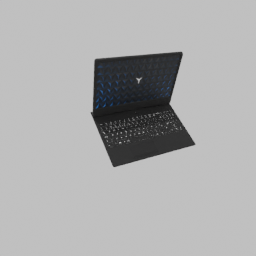
Label: electronics